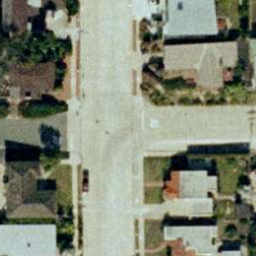
Label: intersection